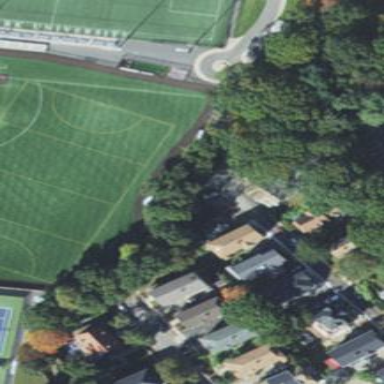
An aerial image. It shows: Recreation ground.